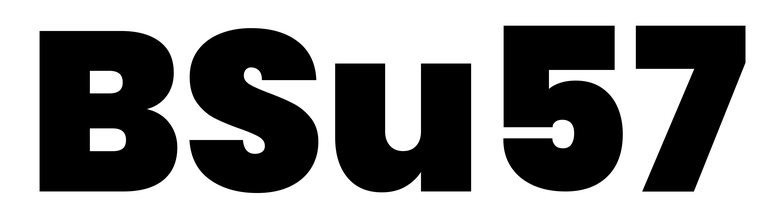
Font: Poppins-Black